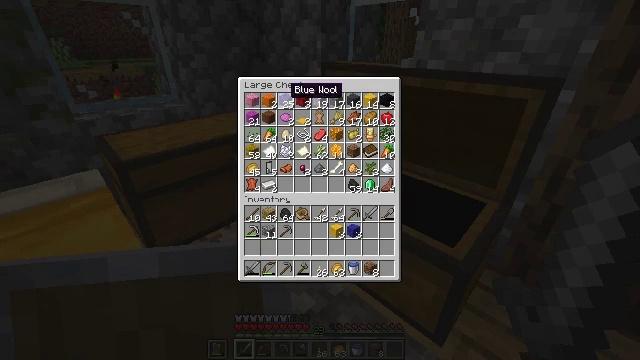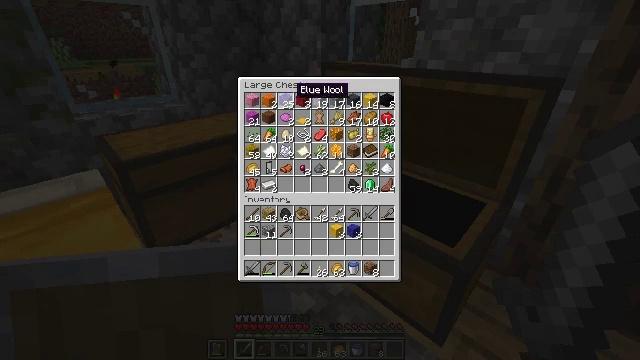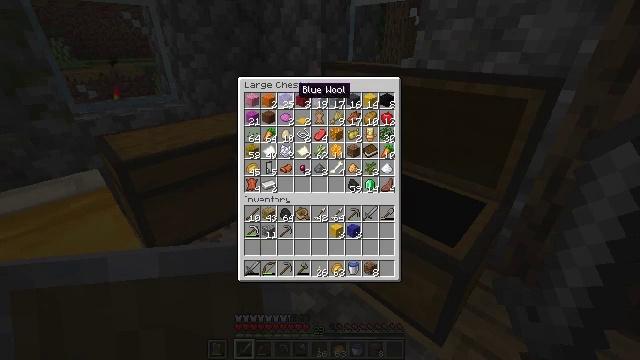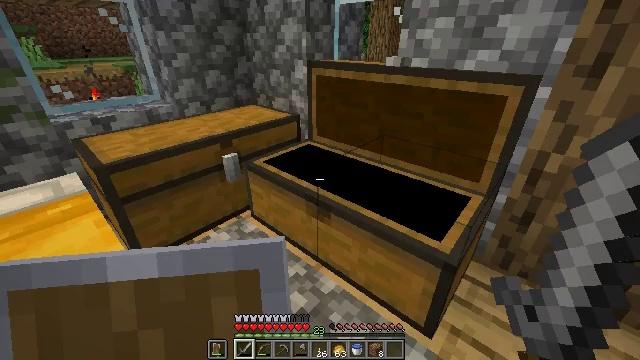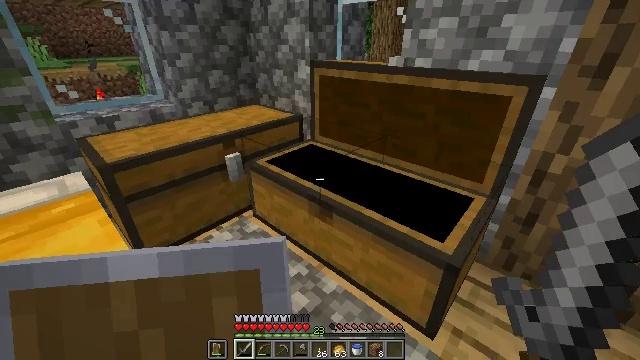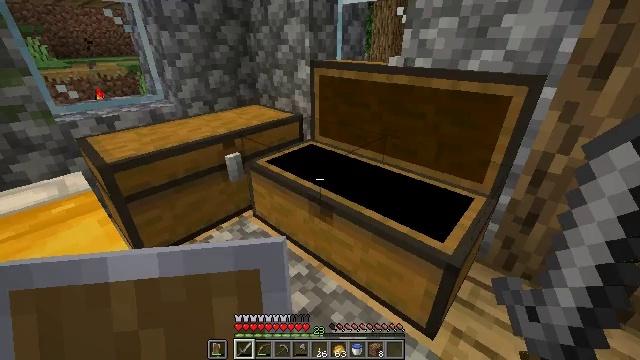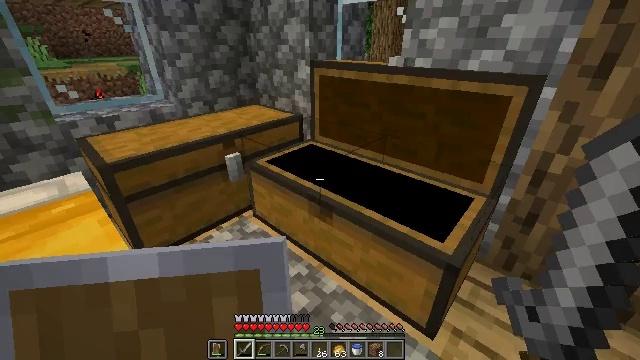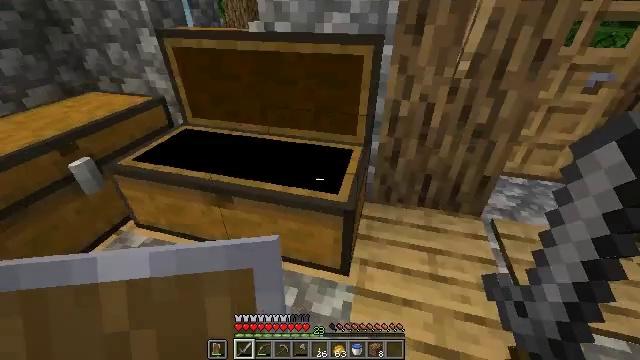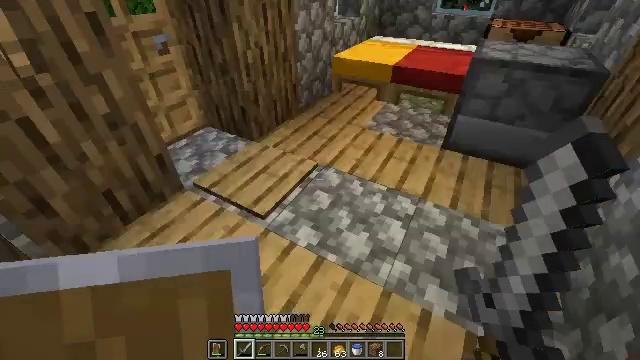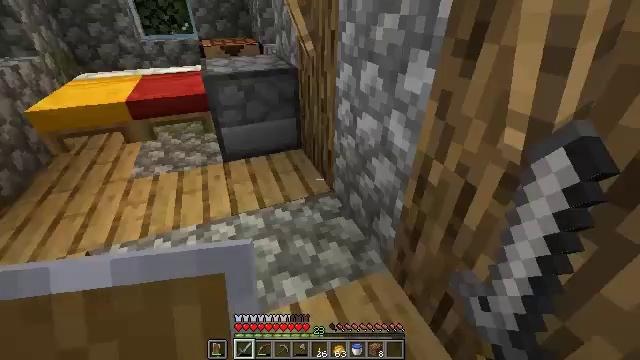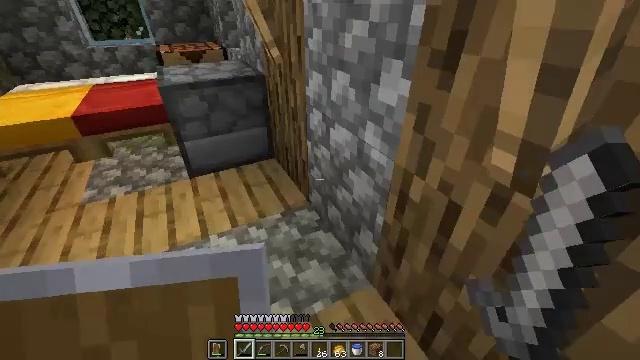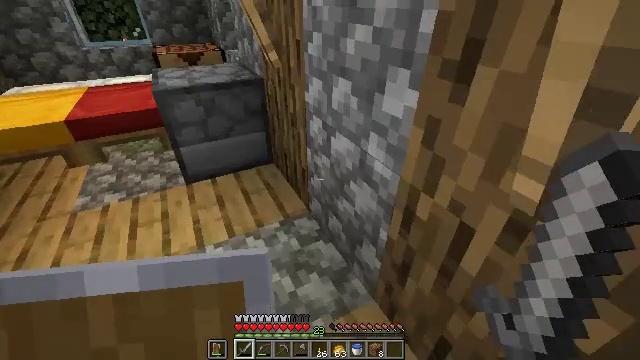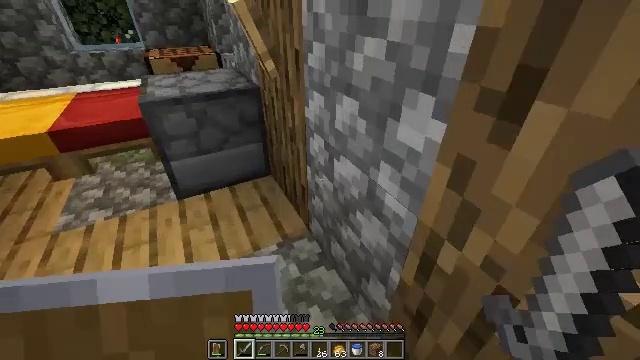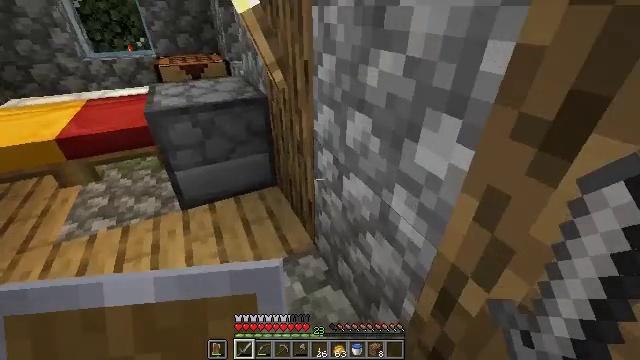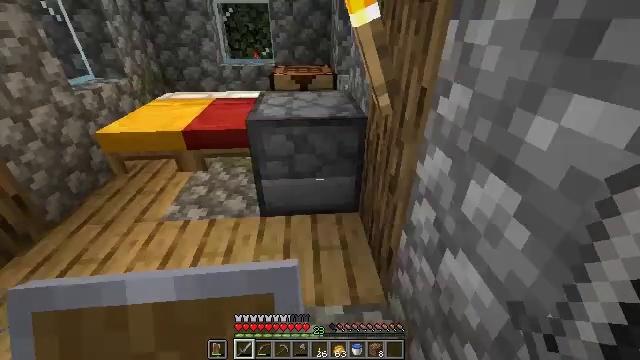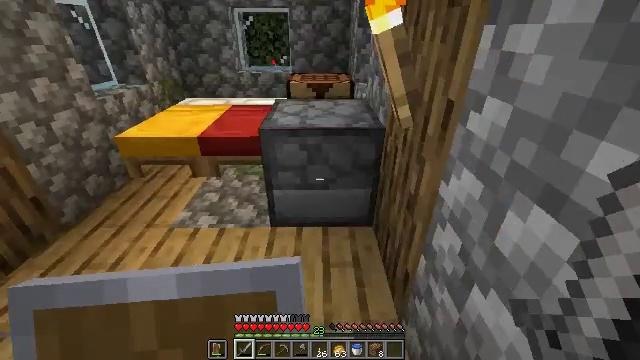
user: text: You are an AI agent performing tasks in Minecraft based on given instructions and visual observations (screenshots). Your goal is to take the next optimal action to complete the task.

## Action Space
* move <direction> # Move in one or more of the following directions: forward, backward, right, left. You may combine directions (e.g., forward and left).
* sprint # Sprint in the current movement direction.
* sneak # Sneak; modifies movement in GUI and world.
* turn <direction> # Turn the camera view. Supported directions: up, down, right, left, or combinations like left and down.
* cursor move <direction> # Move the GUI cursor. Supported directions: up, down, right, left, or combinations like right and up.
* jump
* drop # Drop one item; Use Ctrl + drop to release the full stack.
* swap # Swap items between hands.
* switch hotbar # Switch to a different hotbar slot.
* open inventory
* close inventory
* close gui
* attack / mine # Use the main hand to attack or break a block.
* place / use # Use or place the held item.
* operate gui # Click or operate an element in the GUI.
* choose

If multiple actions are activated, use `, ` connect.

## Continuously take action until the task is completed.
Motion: motion action
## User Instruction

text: Craft a blue bed.
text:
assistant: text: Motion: no_op
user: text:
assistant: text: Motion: no_op
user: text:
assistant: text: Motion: turn right
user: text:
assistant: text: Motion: no_op
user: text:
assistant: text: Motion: no_op
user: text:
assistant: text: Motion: no_op
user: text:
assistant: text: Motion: turn right and down
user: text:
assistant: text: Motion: turn right and down
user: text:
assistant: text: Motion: move forward, turn right and up
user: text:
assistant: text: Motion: move forward, turn right
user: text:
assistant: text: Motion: move forward
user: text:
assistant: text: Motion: move forward
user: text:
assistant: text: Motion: move forward, turn left and up
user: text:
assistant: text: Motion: move forward, turn left and up
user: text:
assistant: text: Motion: move forward, turn left and up
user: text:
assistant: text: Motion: move forward, turn left and up
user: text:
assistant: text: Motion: move forward, turn left and up
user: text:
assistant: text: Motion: move forward
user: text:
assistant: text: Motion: move forward
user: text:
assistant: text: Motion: move forward, turn right and down, jump
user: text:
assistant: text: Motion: move forward, turn right and down, jump
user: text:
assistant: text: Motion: move forward, turn right and down, jump
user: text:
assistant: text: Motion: move forward, turn right and down
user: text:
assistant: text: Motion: move forward, turn right and down
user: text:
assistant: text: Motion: move forward
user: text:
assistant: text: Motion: no_op
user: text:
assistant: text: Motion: turn left
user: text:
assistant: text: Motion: turn left and up
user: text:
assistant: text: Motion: turn left
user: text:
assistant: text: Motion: no_op